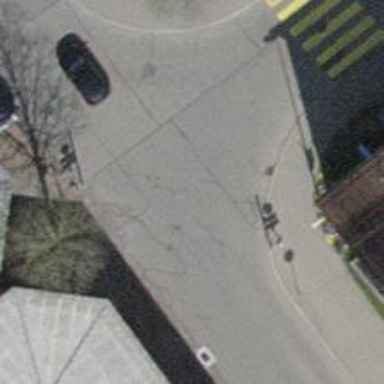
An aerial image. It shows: Bus stop with platform for public transport.